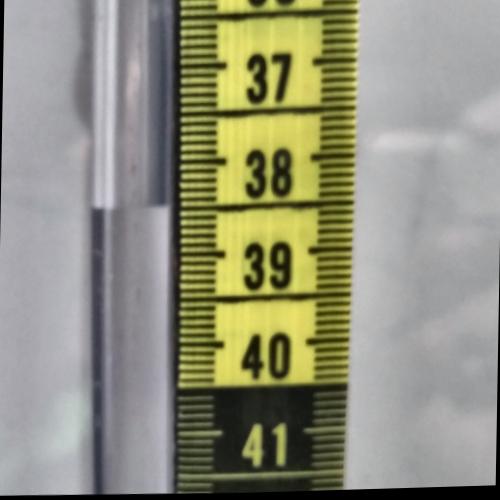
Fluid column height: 38.5 cm